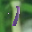
Label: 1